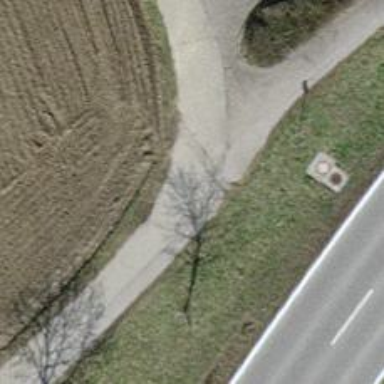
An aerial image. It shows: Asphalt cycleway.